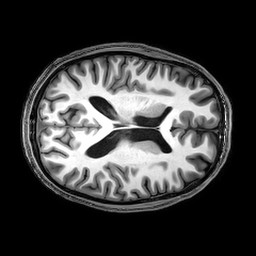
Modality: T1w
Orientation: axial
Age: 24
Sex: male
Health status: healthy
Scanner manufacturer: philips
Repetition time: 0.008356 s
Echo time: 0.00384 s